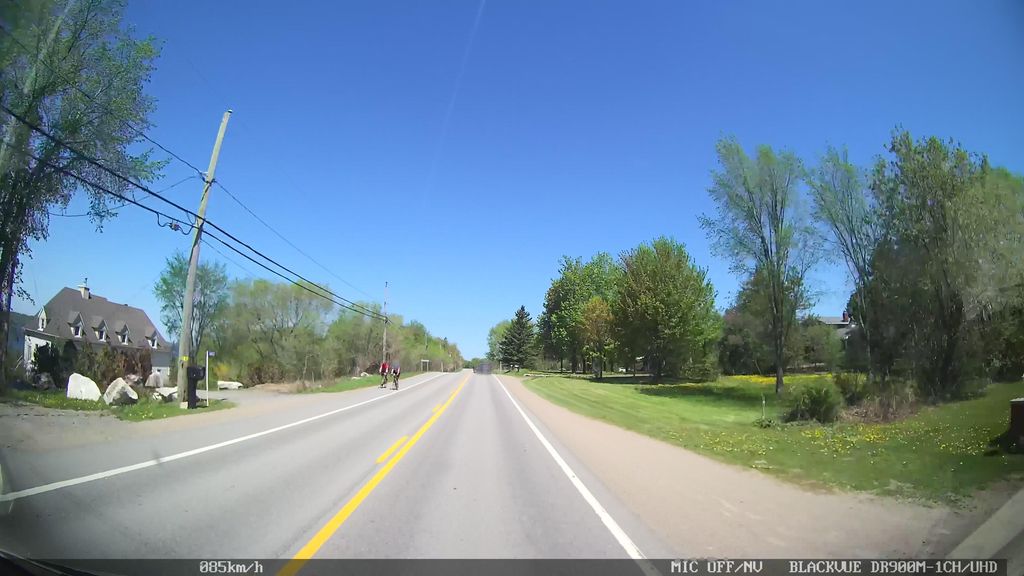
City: ottawa-gatineau